Question: I am trying to create a music pad that plays music when the screen is touched. I also want there to be a trail that follows the users finger.

As you can see in the image I can draw to the screen and it follows the touch but it doesnt fade away and I'm left with a massive coloured line.
I am using the paint class in android
and here is the code im using to draw
'''
public class SingleTouchEventView extends View{
private static final String DEBUG_TAG = "Velocity";
private VelocityTracker mVelocityTracker = null;
public Paint paint = new Paint();
public Path path = new Path();
int sr = 44100;
boolean isRunning = true;
public SingleTouchEventView(Context context, AttributeSet attrs) {
super(context, attrs);
int [] mColors={0xFFFF0000,0xFFFF00FF,0xFF0000FF,0xFF00FFFF,0xFF00FF00,0xFF000000,0xFFFFFFFF,0xFFFFFF00,0xFFFF0000};
Shader s=new SweepGradient(0,0,mColors,null);
paint.setShader(s);
paint.setAntiAlias(true);
paint.setStrokeWidth(6f);
paint.setColor(Color.WHITE);
paint.setStyle(Paint.Style.STROKE);
paint.setStrokeJoin(Paint.Join.ROUND);
}
@Override
protected void onDraw(Canvas canvas) {
canvas.drawPath(path, paint);
}
@Override
public boolean onTouchEvent(MotionEvent event) {
float eventX = event.getX();
float eventY = event.getY();
case MotionEvent.ACTION_MOVE:
path.lineTo(eventX, eventY);
'''
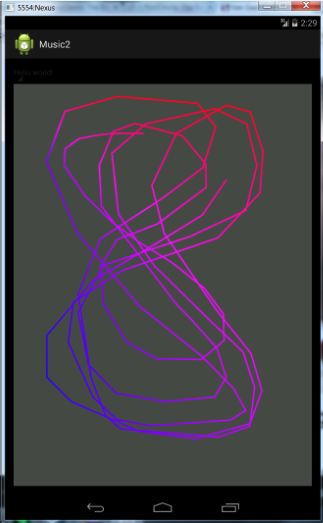
Answer: There are two paths you can go by,
II) Easy One: On fast intervals, blend the canvas with a bitmap or canvas that is original background to this canvas. This blending can be done via drawing background over this canvas with some alpha depending on how fast you want old pixels to fade away. This is highly inefficient, ugly with high probability, but Easy Thing To Do.
I) Right One: Fade custom Pixels-Paths that have time state attached. Attach time data to every pixel or path, latter is better. Define a 'threshold' for lifespan of element. Redraw this pixel/path on the canvas with density (alpha channel) calculated by delta (now - p.time) and threshold. '1 - (now - p.time)/threshold' is a good start. Note that this is harder, more efficient, more desired and more tweak-able and The Right Thing To Do.